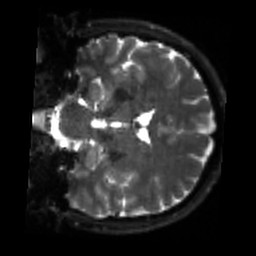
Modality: sbref
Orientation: coronal
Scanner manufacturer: siemens
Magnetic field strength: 3 T
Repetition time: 4 s
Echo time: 0.0594 s